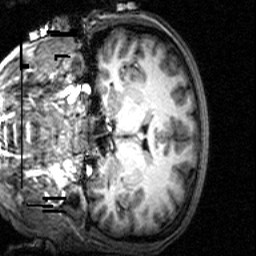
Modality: T1w
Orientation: coronal
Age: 21
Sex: female